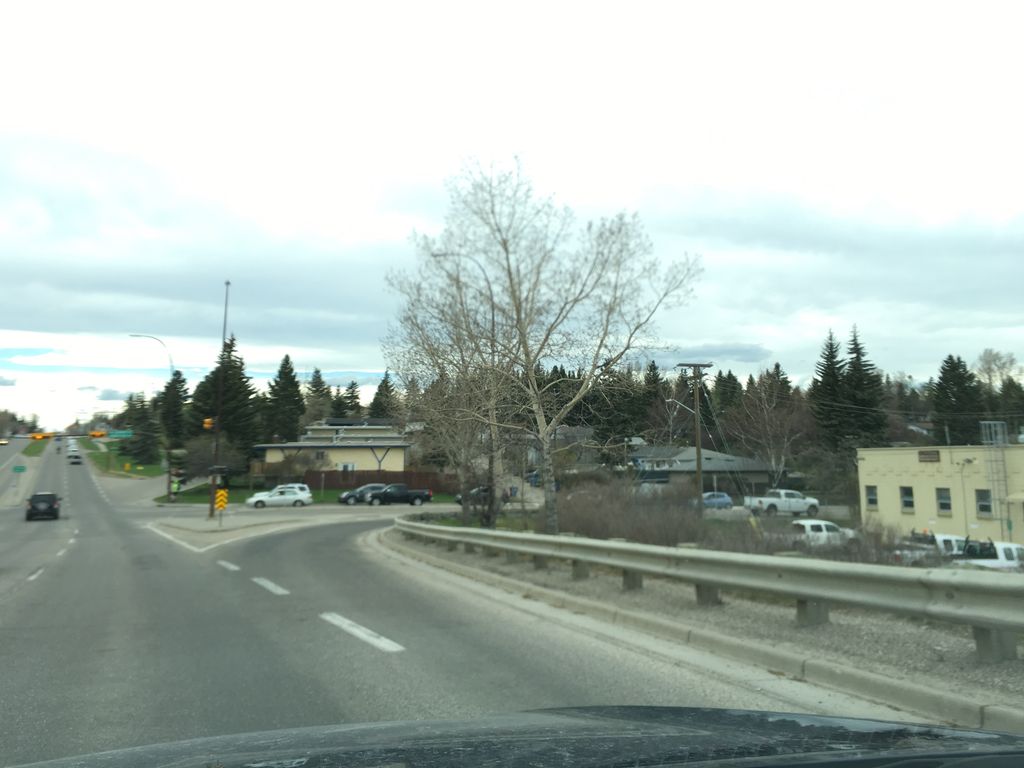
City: calgary